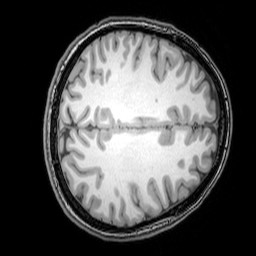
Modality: T1w
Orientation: axial
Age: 26
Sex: female
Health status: healthy
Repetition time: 0.081 s
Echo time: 0.037 s